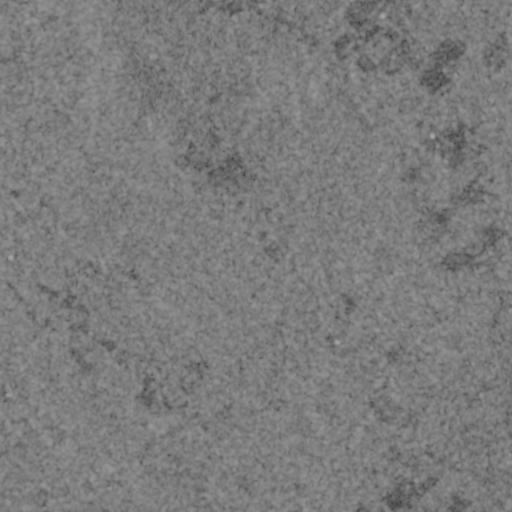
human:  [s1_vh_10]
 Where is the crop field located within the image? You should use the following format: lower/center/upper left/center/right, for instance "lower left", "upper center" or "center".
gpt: The crop field is located in the lower right of the image.
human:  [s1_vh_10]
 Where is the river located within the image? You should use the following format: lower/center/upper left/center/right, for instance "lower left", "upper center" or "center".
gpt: The river is located in the right of the image.
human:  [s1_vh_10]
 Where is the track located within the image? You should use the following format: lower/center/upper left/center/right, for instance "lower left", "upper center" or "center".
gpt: There is no track in the image.

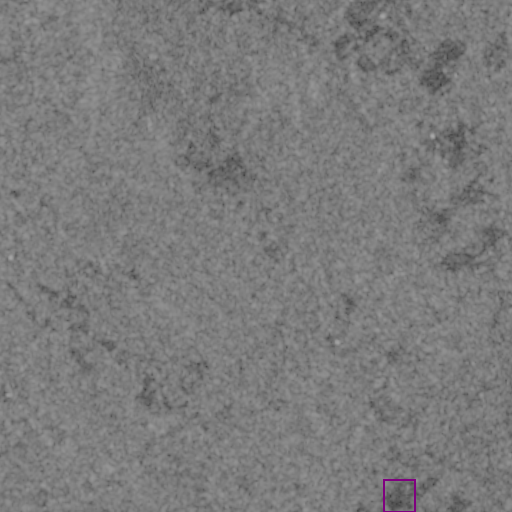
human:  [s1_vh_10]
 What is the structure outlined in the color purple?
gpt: The structure outlined in purple is a crop field.
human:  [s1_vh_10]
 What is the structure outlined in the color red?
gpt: There is no red outline.